Field crop: tomato
Growth stage: 1
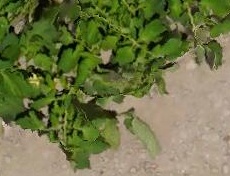
Species: tomato